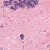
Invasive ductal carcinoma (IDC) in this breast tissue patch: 0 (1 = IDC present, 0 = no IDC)